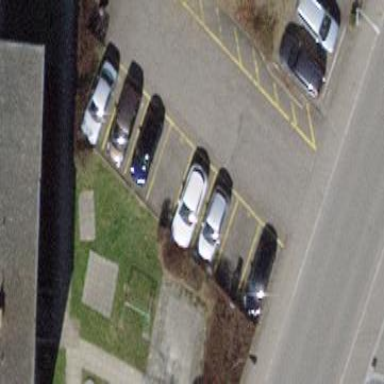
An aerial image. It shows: Parking area with asphalt surface.